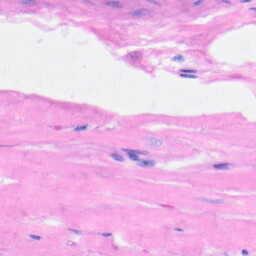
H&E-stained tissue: Heart